Question: In my layout there are three buttons and want to set PNG images for the buttons background but, the buttons overlap a little bit on one another. I want to how arrange the button in my layout. Which layout would be better for me in this context. You can see image of the layout below, that I want to develop. Please help me in this respect; your help would be cordially appreciated.

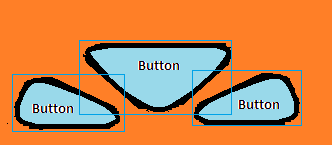
Answer: You could put all 3 buttons in a container, for example a 'RelativeLayout'.
The center button (big one) would be aligned as "centerHorizontal=true". The left and right buttons would be aligned as "alignParentLeft=true", and respectively "alignParentRight=true". Plus, both buttons to have some margins on top.
I believe you can achieve the desired effect.